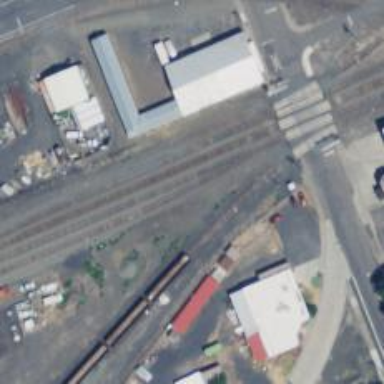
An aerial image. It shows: Railway siding for service.